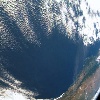
Label: water